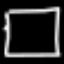
Label: square